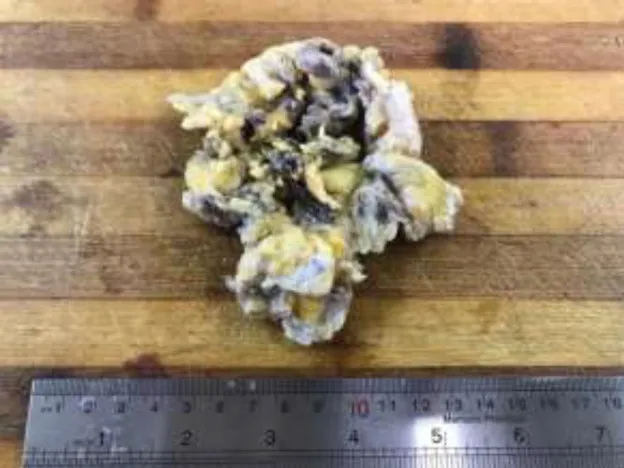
Gross picture shows tan-brown firm mass with multiple cyst formation.
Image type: medical_photograph (other_medical_photograph)